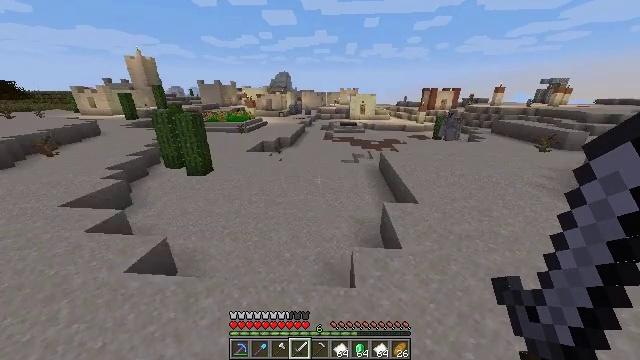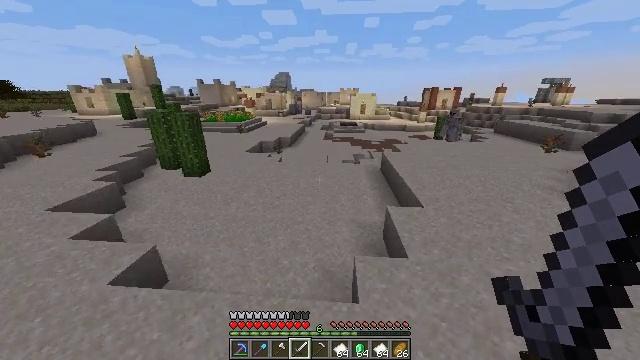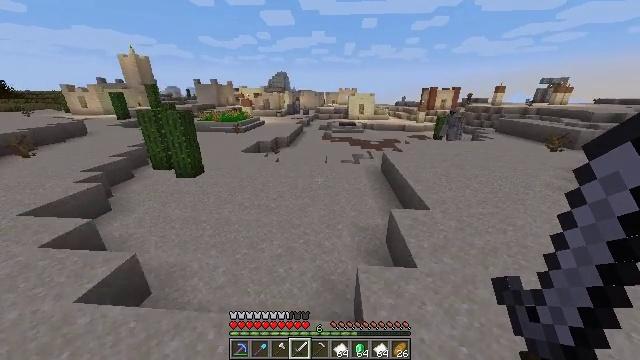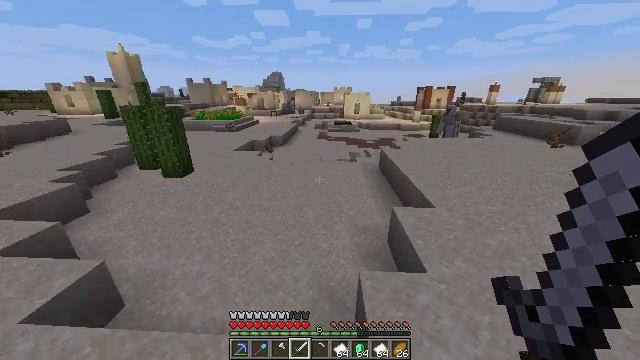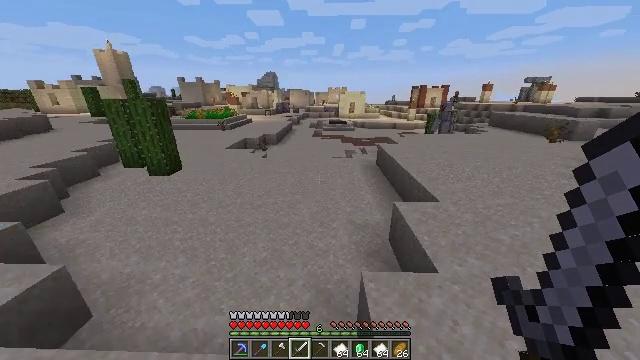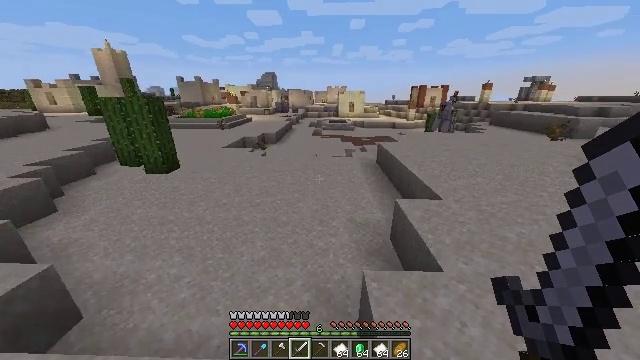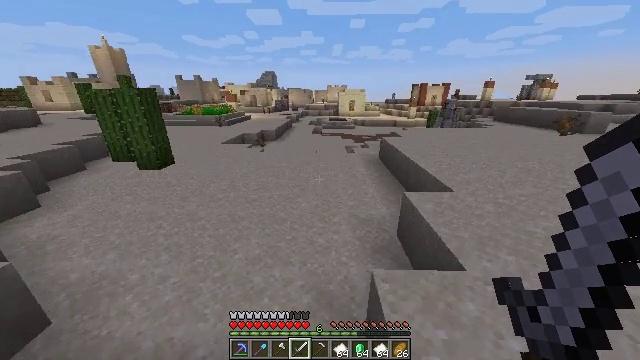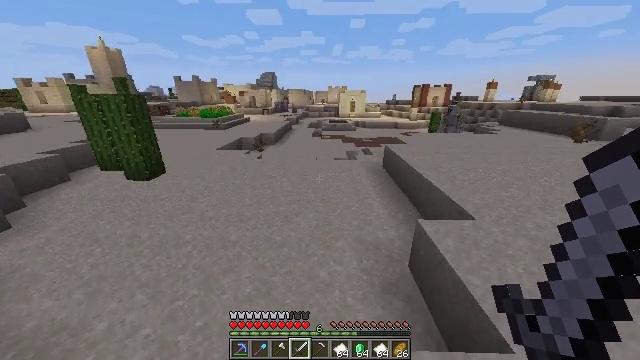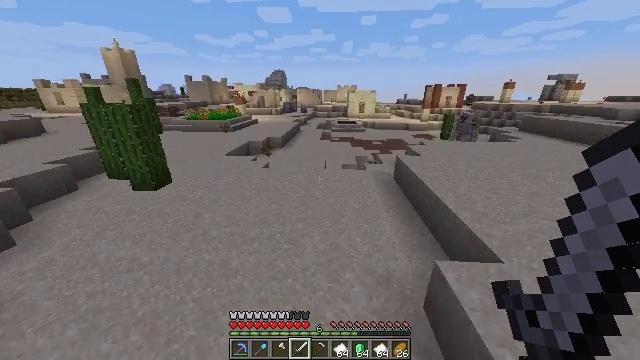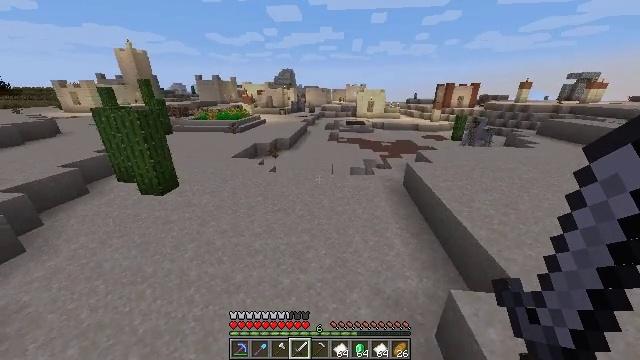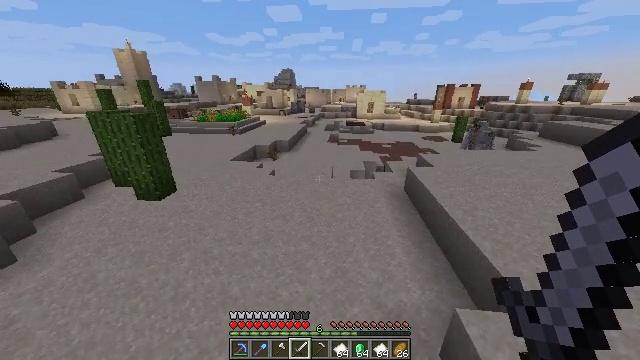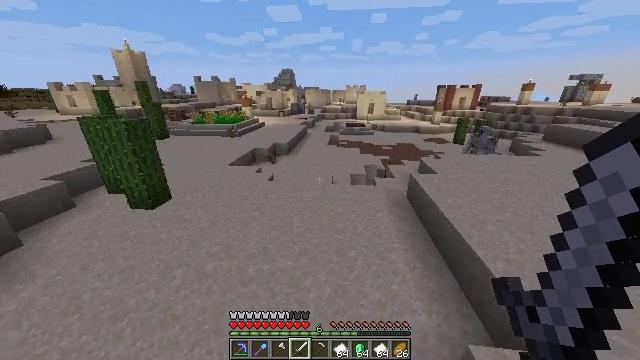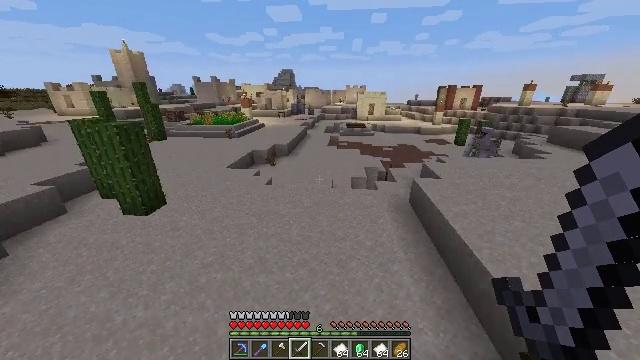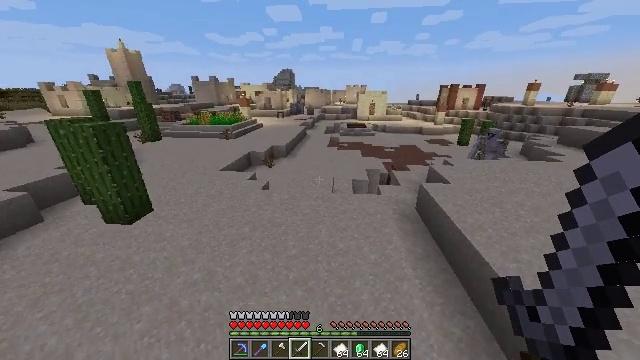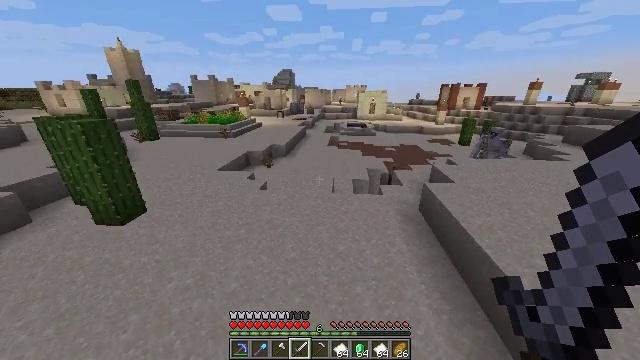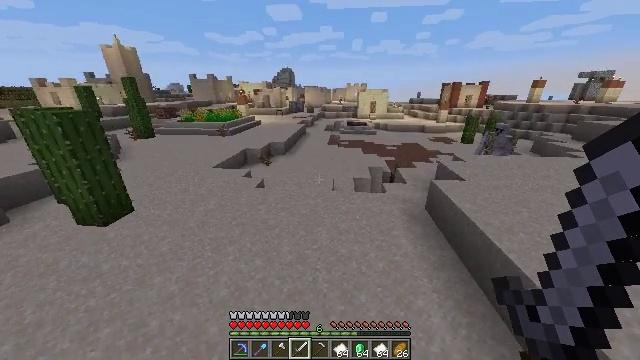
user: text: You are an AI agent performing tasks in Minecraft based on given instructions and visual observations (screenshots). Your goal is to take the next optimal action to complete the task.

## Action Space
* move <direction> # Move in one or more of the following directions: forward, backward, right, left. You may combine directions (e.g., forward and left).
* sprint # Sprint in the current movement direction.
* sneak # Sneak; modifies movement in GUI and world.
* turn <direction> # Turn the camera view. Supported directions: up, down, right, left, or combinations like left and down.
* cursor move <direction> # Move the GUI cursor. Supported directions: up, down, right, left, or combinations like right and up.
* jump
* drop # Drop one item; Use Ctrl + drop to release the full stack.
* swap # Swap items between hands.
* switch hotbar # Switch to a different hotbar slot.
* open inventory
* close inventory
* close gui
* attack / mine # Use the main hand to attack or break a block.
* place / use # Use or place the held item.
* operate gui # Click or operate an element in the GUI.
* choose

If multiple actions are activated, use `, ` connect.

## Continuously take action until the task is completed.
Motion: motion action
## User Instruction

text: Harvest the dead bush.
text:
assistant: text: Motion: move forward, sprint, jump
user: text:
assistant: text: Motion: move forward, sprint, jump
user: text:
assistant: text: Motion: move forward, sprint, turn right, jump
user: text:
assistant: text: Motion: move forward, sprint, turn right, jump
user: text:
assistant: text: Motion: move forward, sprint, jump
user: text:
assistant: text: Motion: move forward, sprint, jump
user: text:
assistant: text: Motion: move forward, sprint, jump
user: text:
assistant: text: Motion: move forward, sprint, turn left, jump
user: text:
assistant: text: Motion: move forward, sprint, turn left, jump
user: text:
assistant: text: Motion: move forward, sprint, jump
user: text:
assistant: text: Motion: move forward, sprint, jump
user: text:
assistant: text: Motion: move forward, sprint, jump
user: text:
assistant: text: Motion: move forward, sprint, jump
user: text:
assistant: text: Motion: move forward, sprint, jump
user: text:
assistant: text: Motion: move forward, sprint, jump
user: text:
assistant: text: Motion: move forward, sprint, jump
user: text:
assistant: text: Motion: move forward, sprint, jump
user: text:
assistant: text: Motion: move forward, sprint, jump
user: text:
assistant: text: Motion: move forward, sprint, jump
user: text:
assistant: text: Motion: move forward, sprint, turn left, jump
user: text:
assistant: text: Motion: move forward, sprint, turn left, jump
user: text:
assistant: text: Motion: move forward, sprint, turn left, jump
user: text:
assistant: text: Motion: move forward, sprint, turn left, jump
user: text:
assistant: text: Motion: move forward, sprint, jump
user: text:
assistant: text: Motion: move forward, sprint, jump
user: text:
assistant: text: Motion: move forward, sprint, jump
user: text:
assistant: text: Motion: move forward, sprint, jump
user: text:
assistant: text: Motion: move forward, sprint, jump
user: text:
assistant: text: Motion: move forward, sprint, jump
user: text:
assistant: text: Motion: move forward, sprint, jump